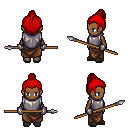
a pixel art fantasy rpg character, female body template, human, dark skin, steel chest armor, robe skirt, red short topknot hairstyle, metal gloves, gray slippers, spear, four views (front, back, left, right), 2x2 character sprite sheet, small pixel art, hard edges, no anti-aliasing